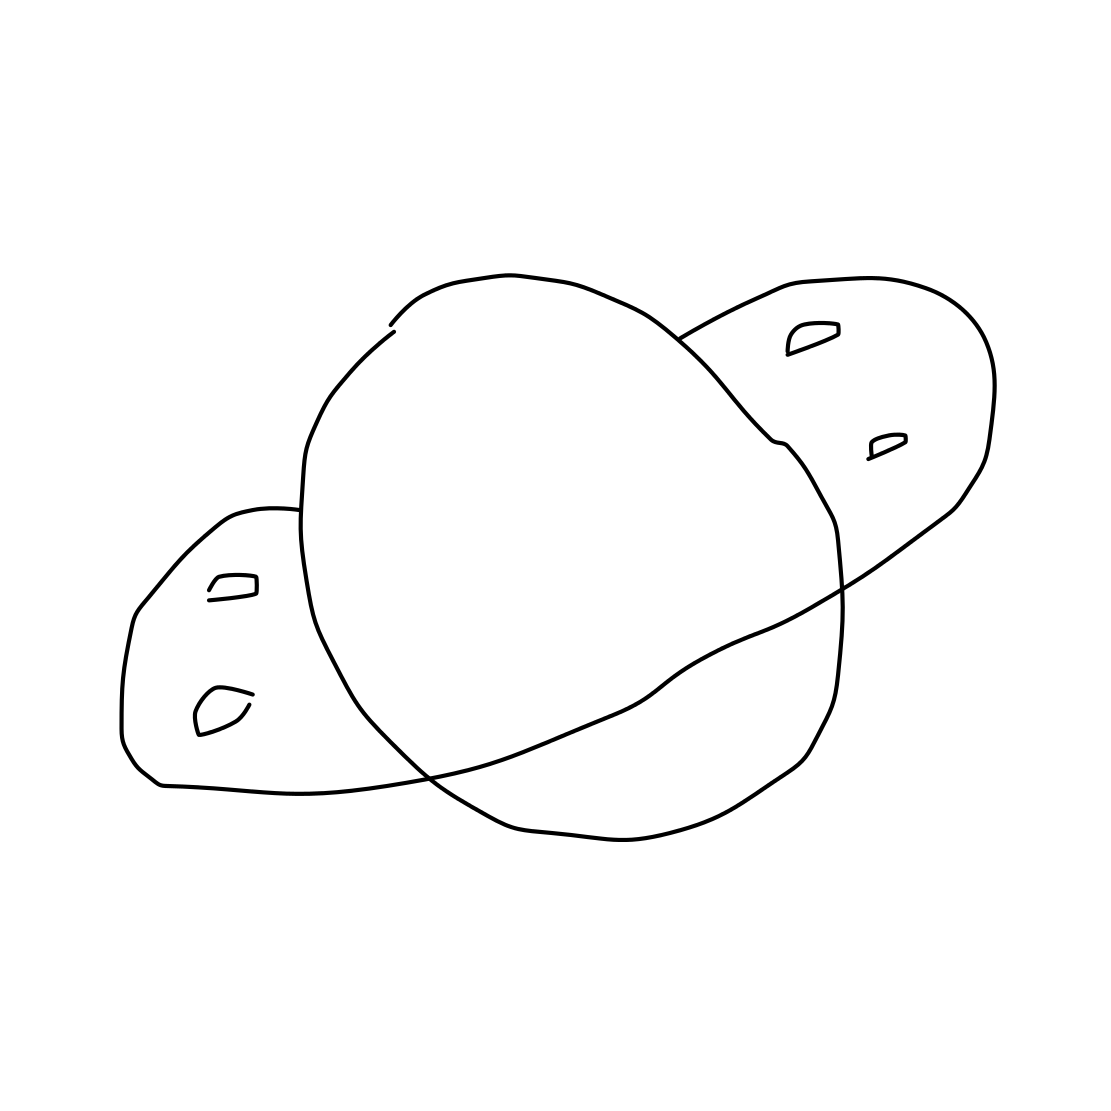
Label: flying saucer